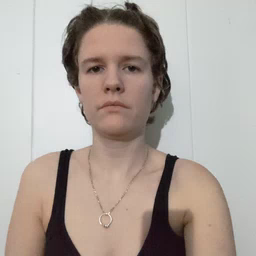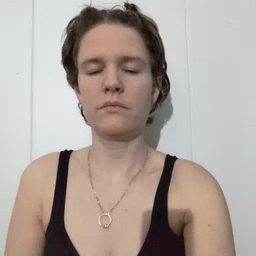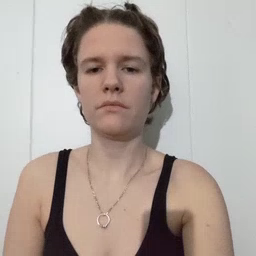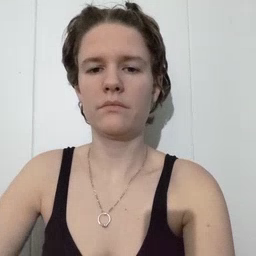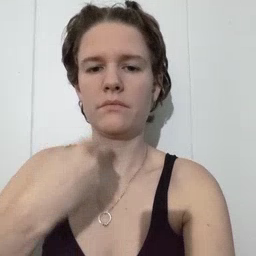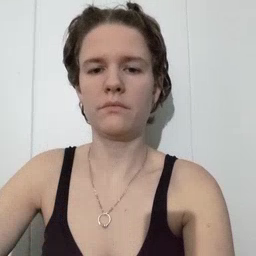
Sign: zipper